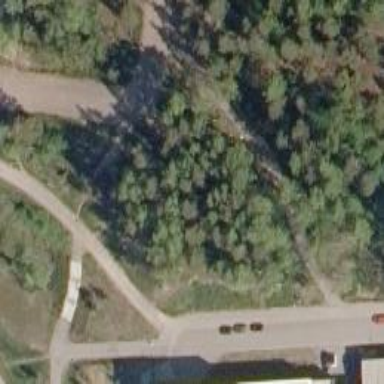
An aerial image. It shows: Path.